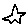
Label: star